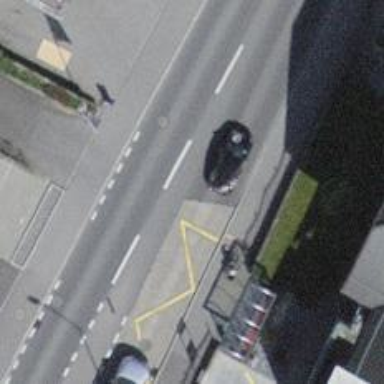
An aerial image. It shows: Bus stop equipped with public transport stop position.